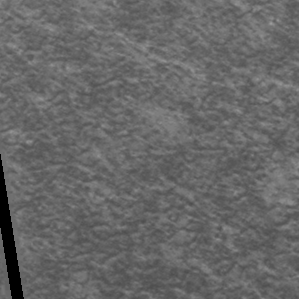
Label: frost